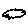
Label: cloud